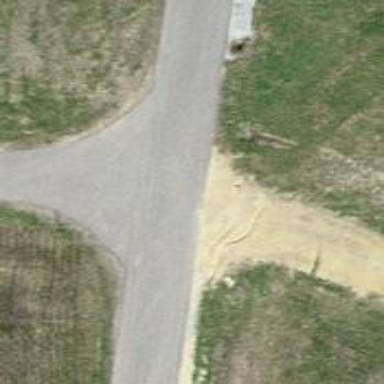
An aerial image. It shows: Unclassified road.